Interaction volume radius: 10 \u00c5
Interaction volume height: 20 \u00c5
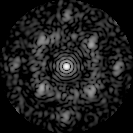
Disorder parameter: 0.5957